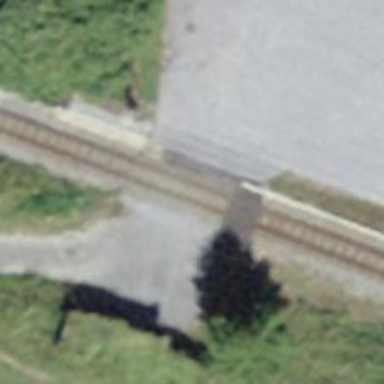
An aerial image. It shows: Level crossing along the railway.